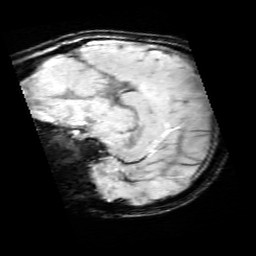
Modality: SWI
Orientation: sagittal
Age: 11
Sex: male
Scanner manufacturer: siemens
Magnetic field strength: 3 T
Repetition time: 0.027 s
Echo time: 0.02 s